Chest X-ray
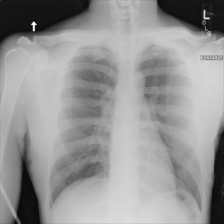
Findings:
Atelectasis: negative
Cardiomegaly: negative
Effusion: negative
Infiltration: negative
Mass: negative
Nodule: negative
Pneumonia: negative
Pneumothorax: negative
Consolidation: negative
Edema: negative
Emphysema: negative
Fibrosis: negative
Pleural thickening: negative
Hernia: negative